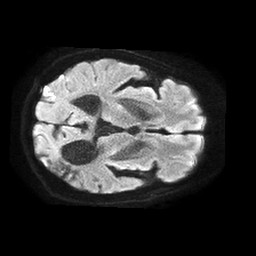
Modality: TRACE
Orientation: axial
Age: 64
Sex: male
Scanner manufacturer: philips
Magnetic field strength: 1.5 T
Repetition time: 4.6 s
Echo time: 0.08631 s